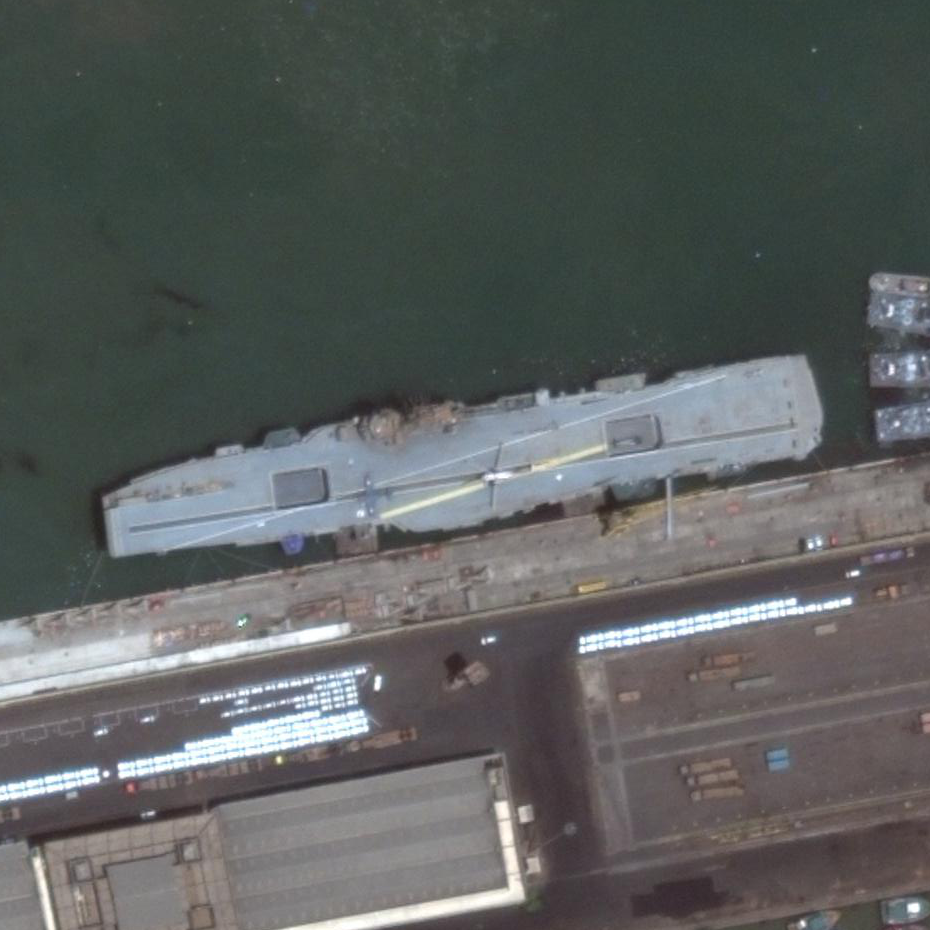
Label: aircraft_carrier